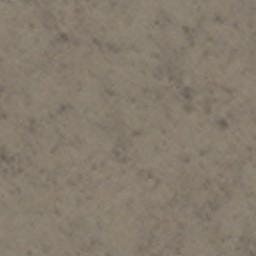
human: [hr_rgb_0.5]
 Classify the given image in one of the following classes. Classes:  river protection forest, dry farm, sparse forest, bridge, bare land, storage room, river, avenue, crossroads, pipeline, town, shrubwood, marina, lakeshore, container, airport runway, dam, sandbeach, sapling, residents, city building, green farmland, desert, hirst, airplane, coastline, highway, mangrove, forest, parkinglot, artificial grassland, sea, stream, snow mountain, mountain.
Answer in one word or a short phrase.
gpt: bare land